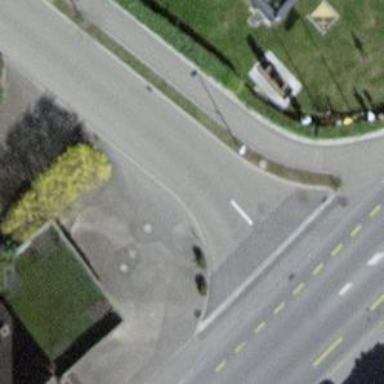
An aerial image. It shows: Unmarked road crossing.